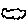
Label: cloud